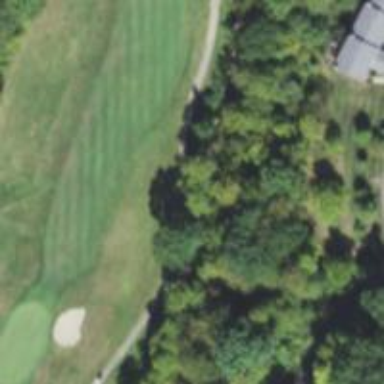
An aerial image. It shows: Grassy area designated as golf fairway.